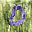
Label: 0